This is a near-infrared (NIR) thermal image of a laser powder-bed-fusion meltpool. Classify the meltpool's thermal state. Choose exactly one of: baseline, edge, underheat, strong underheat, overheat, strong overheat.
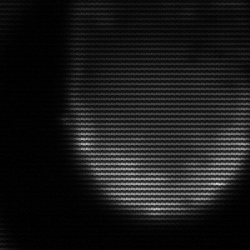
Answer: edge